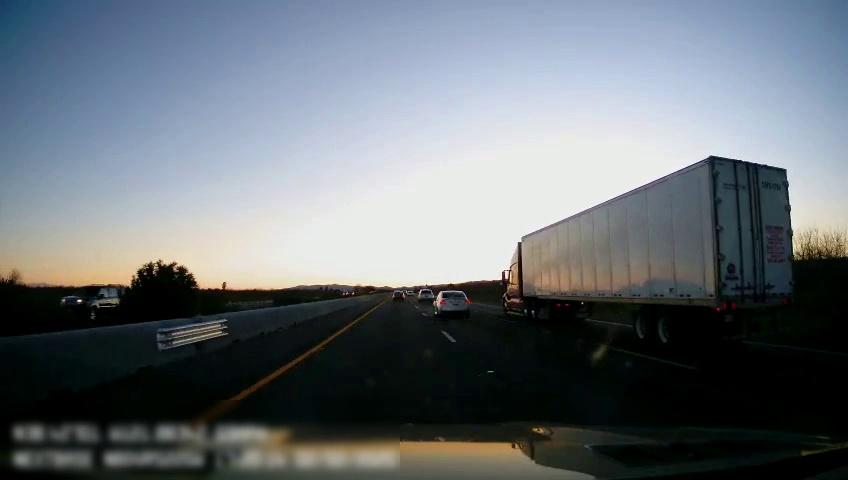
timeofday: Day
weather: Sunny
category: Drivable Space
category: Vehicles | Car
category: Vehicles | Truck
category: Vehicles | SUV
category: Vehicles | SUV
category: Vehicles | SUV
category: Lanes | Current Lane
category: Lanes | Current Lane
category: Lanes | Alternate Lane
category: Lanes | Alternate Lane